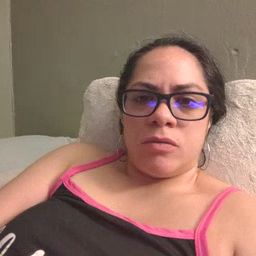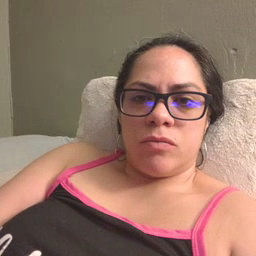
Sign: any